Frequency: 55000
Velocity: 0,1705
Power: 11,4
Pulse duration: 0,0000001
Pass count: 1
Magnification: 10
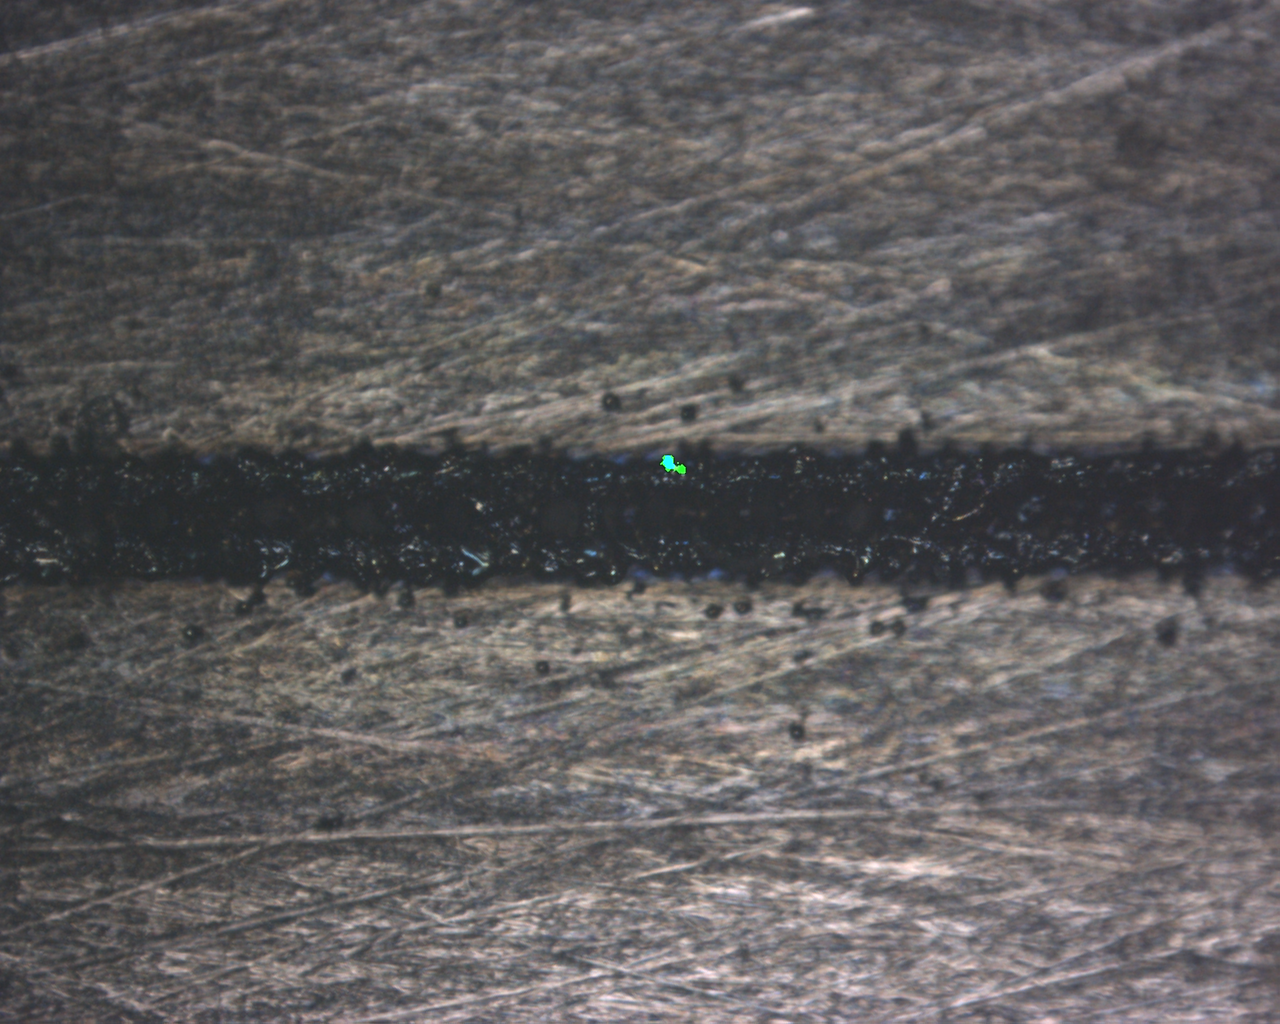
Measured width: 144.219
Other width: 57.594